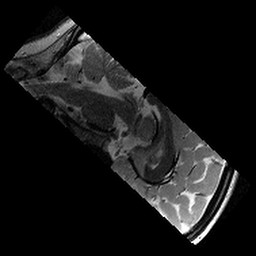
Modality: T2w
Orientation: sagittal
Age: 9
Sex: male
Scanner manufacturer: siemens
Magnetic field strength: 3 T
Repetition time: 9.23 s
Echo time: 0.067 s